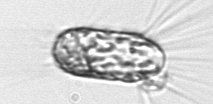
Label: Corethron_hystrix